Question: What are vertical lines in python 'stats-models plot_fit' graphic as discussed here: <URL>.
Plot output :

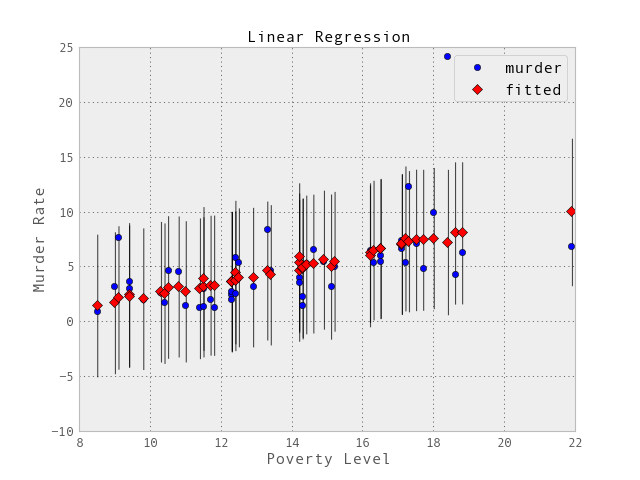
Answer: The vertical lines are pointwise prediction intervals. Prediction intervals combine the estimation error for the parameters and the variance for the inherent noise to get the confidence interval for the observed response variable, i.e. Murder Rate in this case.
This is similar to the usual prediction confidence band. However, since this is a scatter plot of observed and predicted values based on all explanatory variables a confidence band does not "look good" in the multiple regression case.
As smoother version can be obtained by predictions that keep the other explanatory variables at fixed values, or in other regression plots.